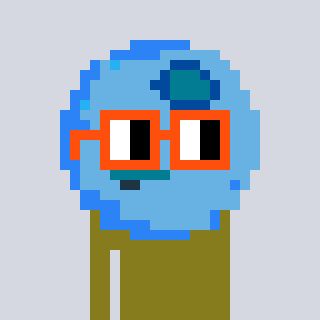
a pixel art character with square orange glasses, a blueberry-shaped head and a gunk-colored body on a cool background